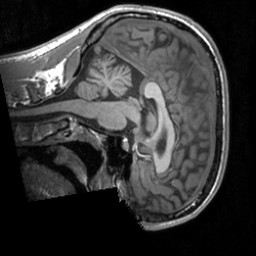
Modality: T1w
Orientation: sagittal
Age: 20
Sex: male
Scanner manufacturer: siemens
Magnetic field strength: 3 T
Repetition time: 1.9 s
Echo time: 0.00226 s